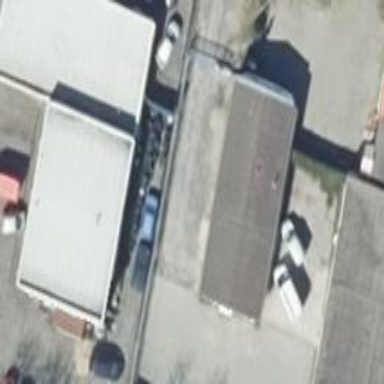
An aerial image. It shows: Building that houses car shop.